Question: I did an inner join in Postgres. I want the incoming json data to not contain repeated data. How can I update my query?
this query
'''
SELECT academy_projects.project_name,
array_agg( academy_technology.name) as academy_technology,
array_agg( academy_users.user_name) as academy_users,
array_agg( academy_classes.name) as academy_classes,
FROM academy_projects
inner join academy_technology on academy_technology.id=any(academy_projects.technology_id)
inner join academy_users on academy_users.user_id = any(academy_projects.user_id)
inner join academy_classes on academy_classes.id = any(academy_projects.classes_id)
group by academy_projects.project_name
'''

If the values in the json data are the same, I want it to return only one, how should I edit my query?
for example academy_classes column should be like this:
'''
{insan,scooter}
'''
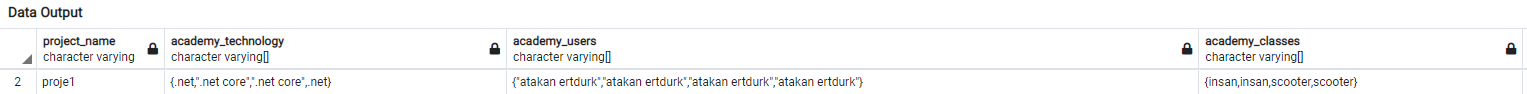
Answer: Use DISTINCT: 'array_agg( DISTINCT academy_technology.name)'